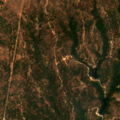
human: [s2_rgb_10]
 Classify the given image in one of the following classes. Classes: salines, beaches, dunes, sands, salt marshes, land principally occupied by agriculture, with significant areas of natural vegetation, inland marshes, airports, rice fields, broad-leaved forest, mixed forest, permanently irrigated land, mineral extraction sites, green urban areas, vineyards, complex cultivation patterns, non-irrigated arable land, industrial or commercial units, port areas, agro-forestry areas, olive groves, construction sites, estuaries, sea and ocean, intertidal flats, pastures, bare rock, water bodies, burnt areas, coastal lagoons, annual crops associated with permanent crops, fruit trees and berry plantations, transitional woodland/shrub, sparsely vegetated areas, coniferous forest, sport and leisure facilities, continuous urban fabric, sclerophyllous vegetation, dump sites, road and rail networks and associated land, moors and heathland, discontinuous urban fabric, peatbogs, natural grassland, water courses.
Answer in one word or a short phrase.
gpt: broad-leaved forest, transitional woodland/shrub